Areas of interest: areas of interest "Car Dealership"
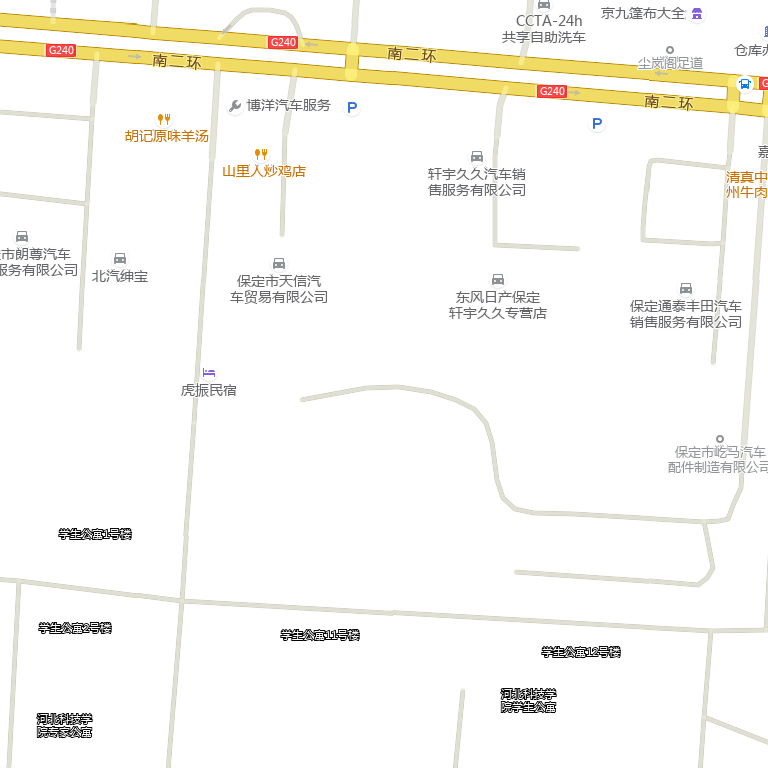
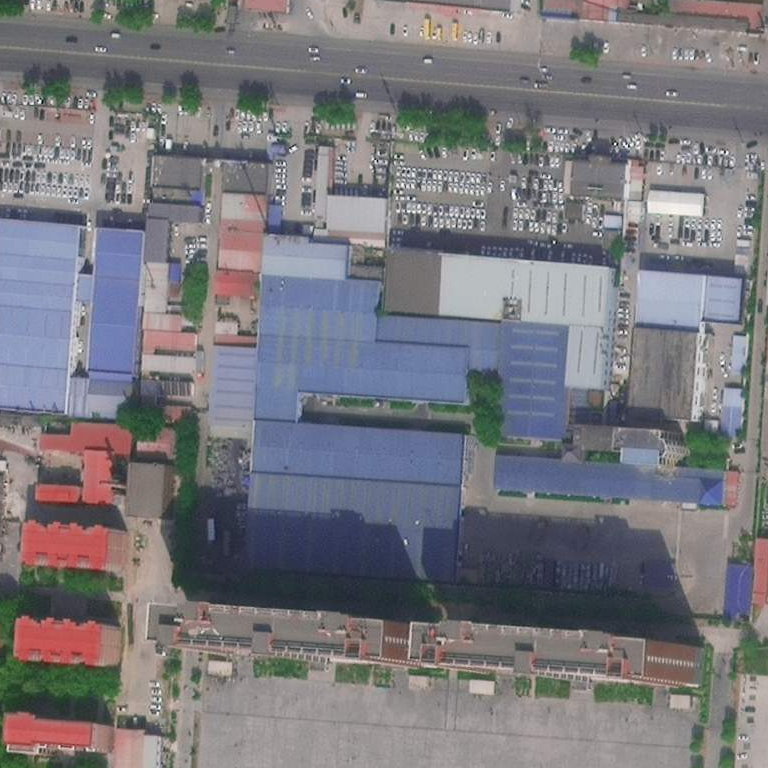